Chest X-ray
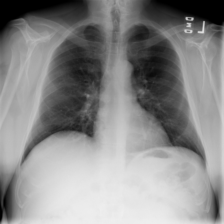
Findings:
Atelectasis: negative
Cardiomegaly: negative
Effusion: negative
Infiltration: negative
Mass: negative
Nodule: negative
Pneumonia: negative
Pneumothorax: negative
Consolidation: negative
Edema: negative
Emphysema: negative
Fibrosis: negative
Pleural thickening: negative
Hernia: negative